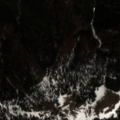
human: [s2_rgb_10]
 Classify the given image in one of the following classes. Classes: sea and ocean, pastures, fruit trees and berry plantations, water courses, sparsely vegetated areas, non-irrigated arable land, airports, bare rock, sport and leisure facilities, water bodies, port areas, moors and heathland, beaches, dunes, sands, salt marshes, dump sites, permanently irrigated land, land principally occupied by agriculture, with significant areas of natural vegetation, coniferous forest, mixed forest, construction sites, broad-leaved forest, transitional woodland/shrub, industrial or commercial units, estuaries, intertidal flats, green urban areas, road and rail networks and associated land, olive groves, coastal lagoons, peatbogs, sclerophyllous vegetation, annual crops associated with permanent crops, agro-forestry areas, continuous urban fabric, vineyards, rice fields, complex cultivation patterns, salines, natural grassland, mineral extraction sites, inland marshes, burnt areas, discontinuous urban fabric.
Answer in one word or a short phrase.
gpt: coniferous forest, natural grassland